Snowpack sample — Buffalo Mountain, Silverthorne, Colorado, USA (1/25/25, 10:11 AM MST)
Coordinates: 39.6222, -106.1139
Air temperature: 22 °F
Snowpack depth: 110 cm
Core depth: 30 cm
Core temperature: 42.8 °F
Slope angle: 12°, slope face: 102°
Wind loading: high
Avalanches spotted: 0
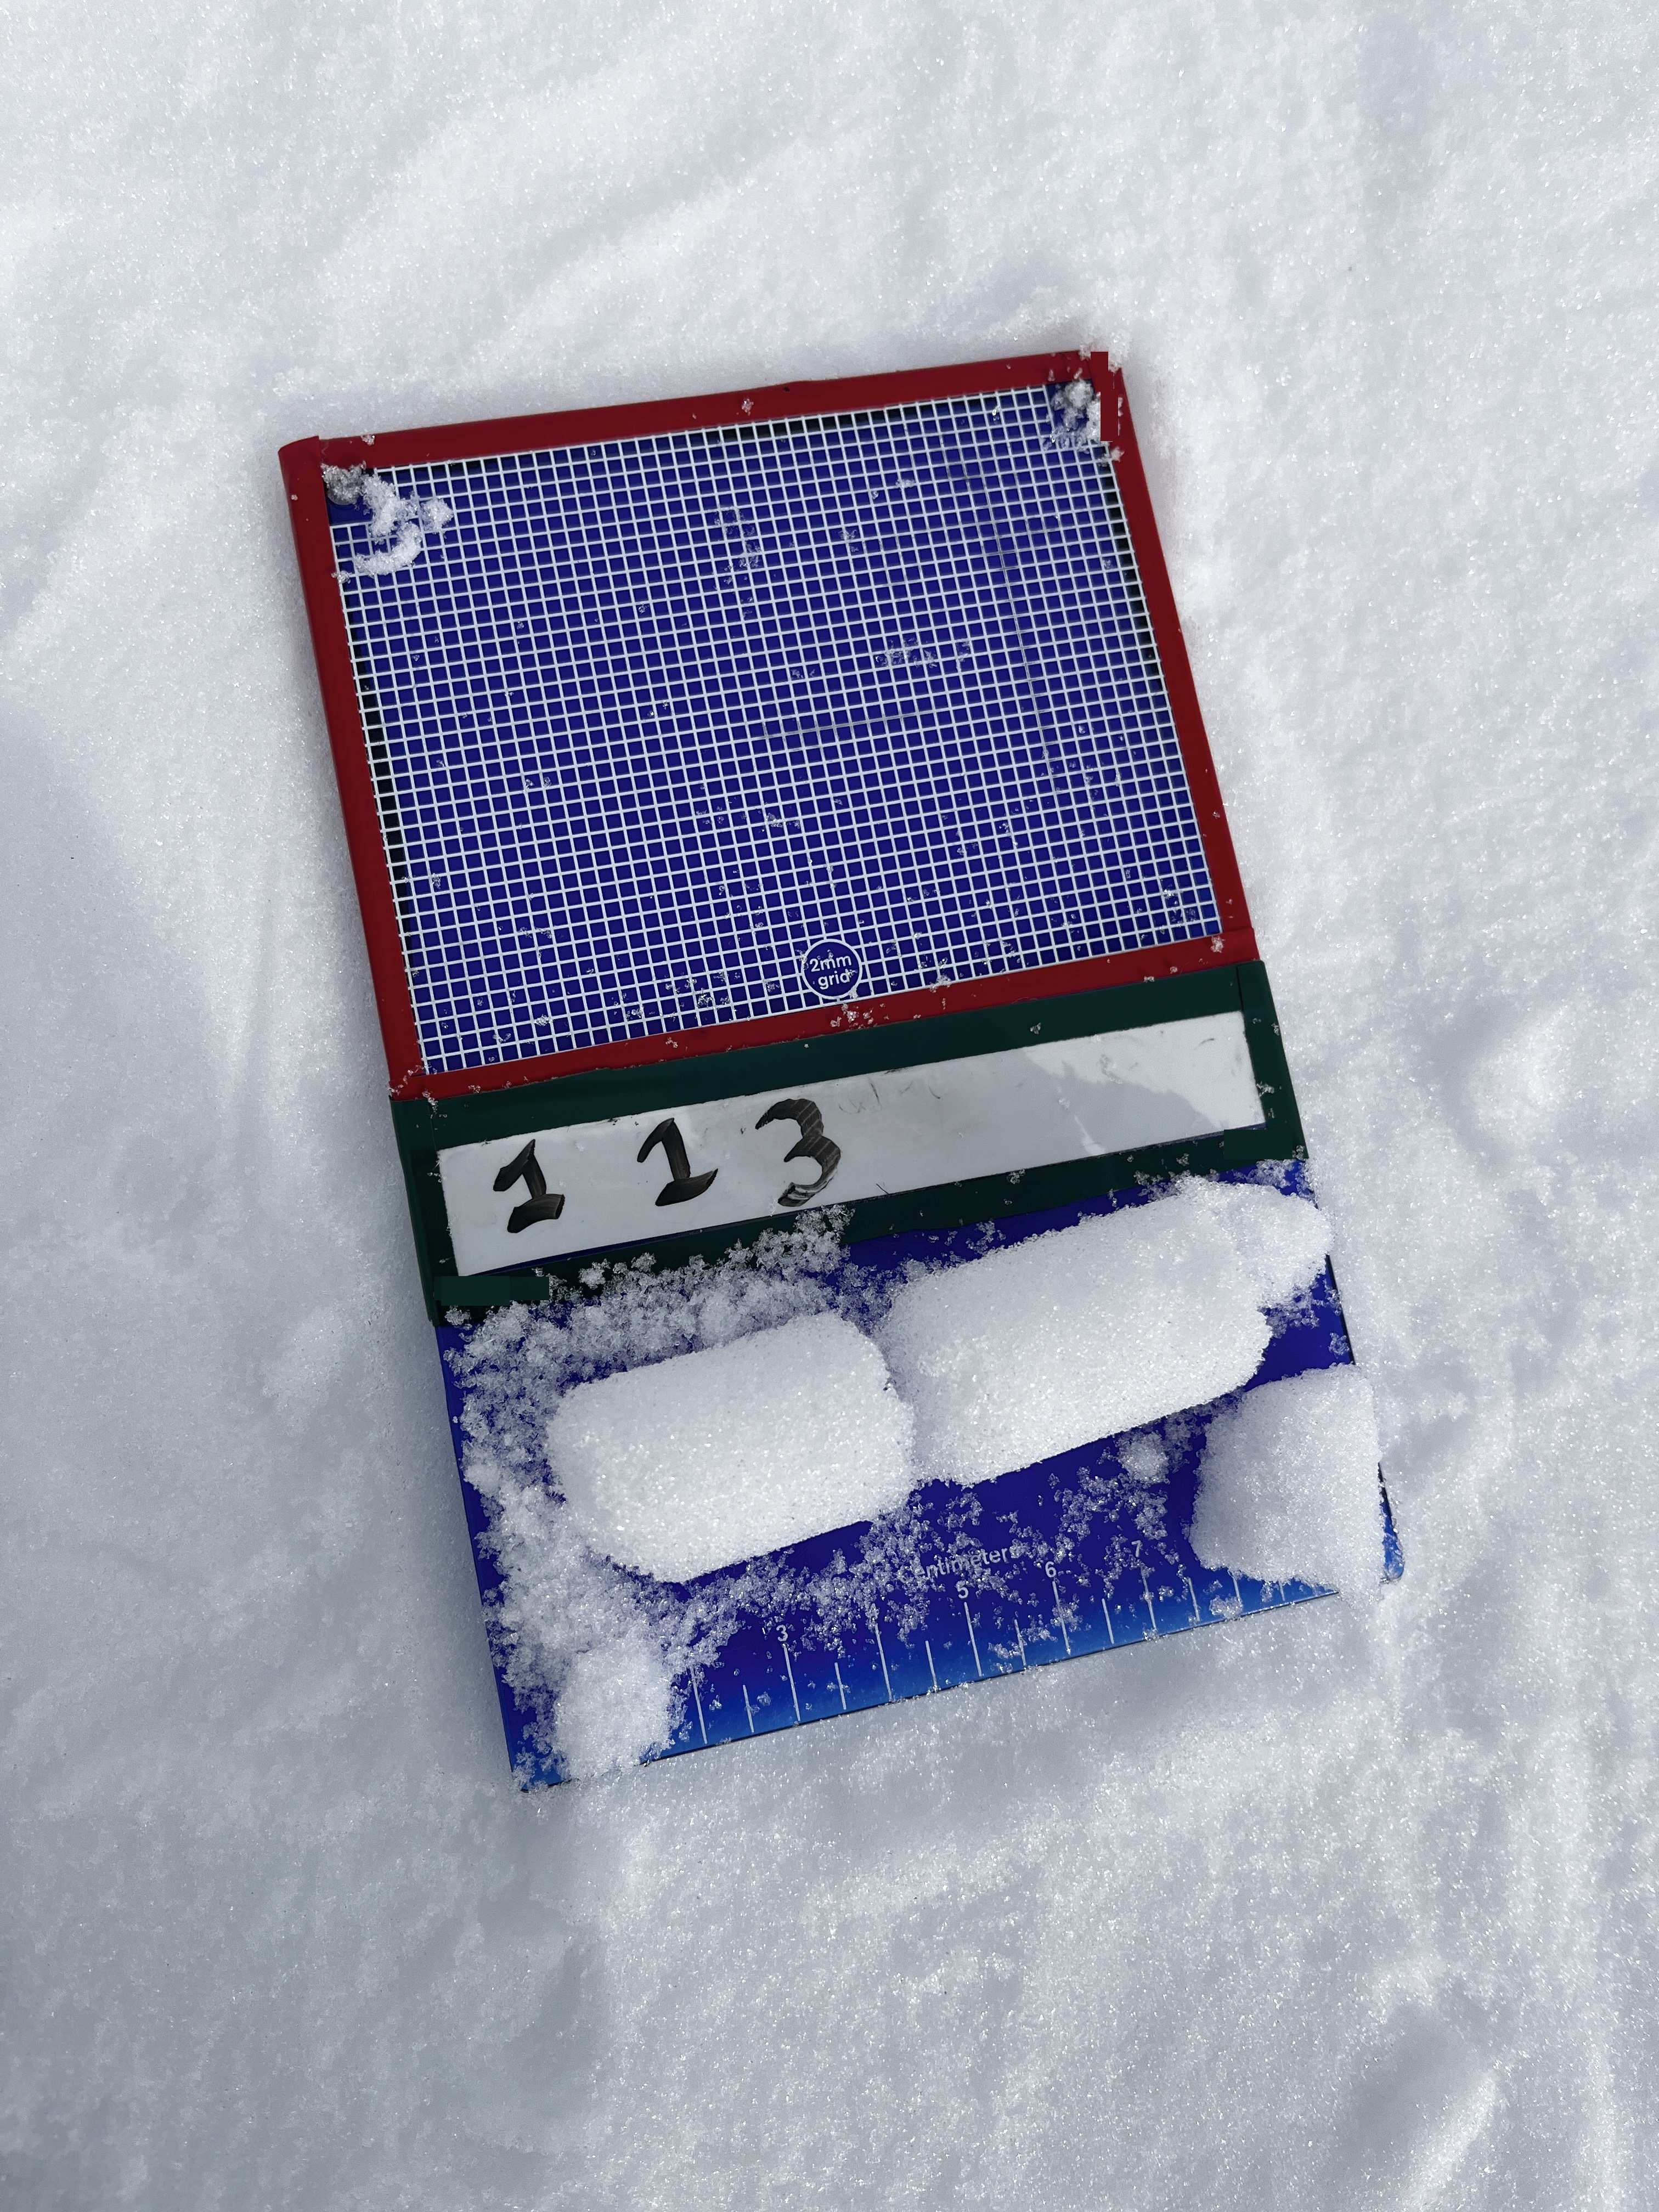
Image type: crystal_card
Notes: No avalanches nearby, collected on the outskirts of a fire break 15 meters from the treeline, on way to Buffalo and Red Mountain